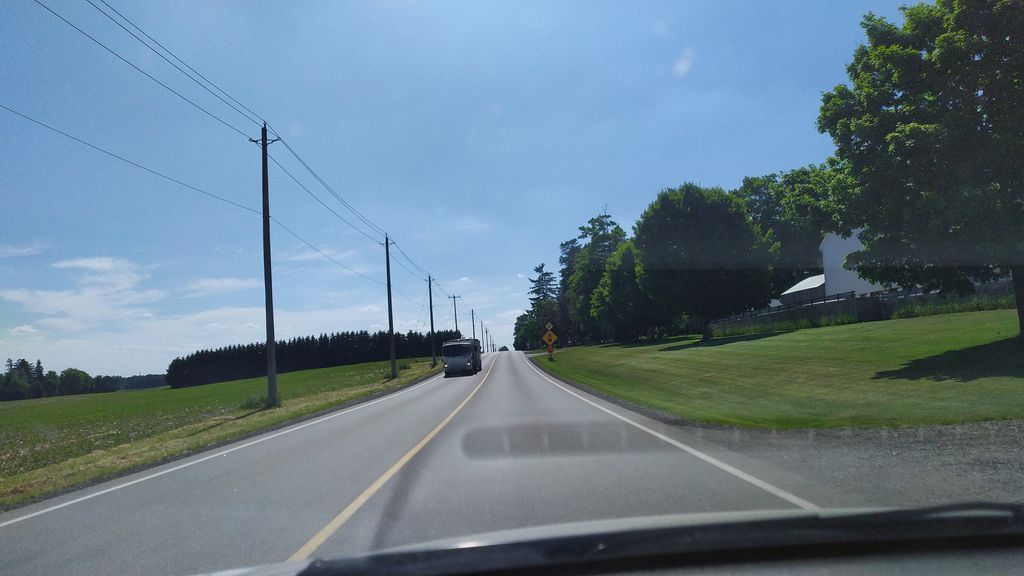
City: kitchener-waterloo